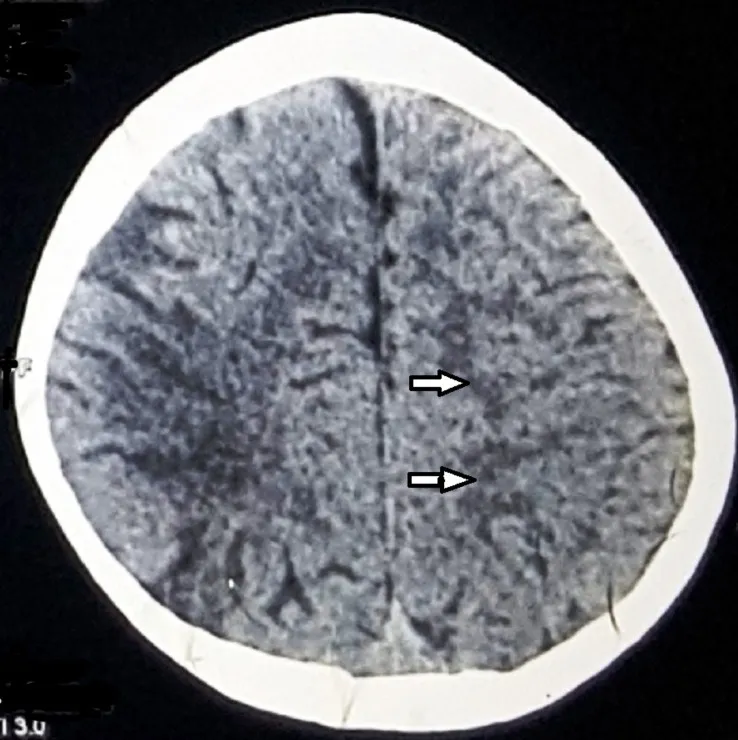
Sulcal fissures and cisterns are prominent on the right side (indicated by arrows).
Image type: radiology (ct)